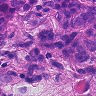
Metastatic tissue present: yes